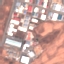
Land use / land cover class: Industrial